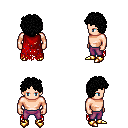
a pixel art fantasy rpg character, male body template, human, light skin, red tattered cape, magenta pants, black curly afro hairstyle, gold boots, four views (front, back, left, right), 2x2 character sprite sheet, small pixel art, hard edges, no anti-aliasing